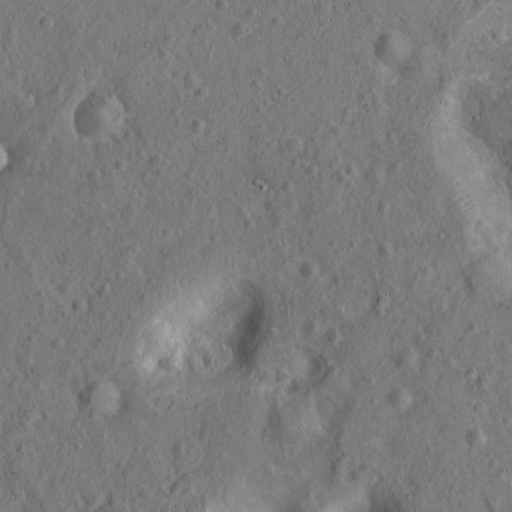
Classes present: Background, Cone